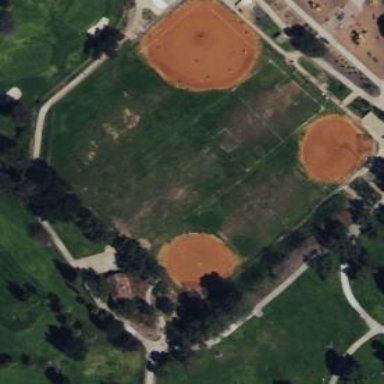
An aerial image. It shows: Baseball pitch for leisure and sports activities.